Aerial crown-view tile of a tropical tree (Barro Colorado Island, Panama), acquired 20250915:
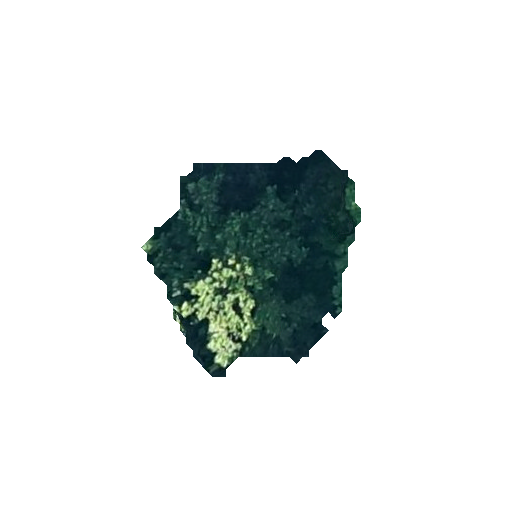
Species: Cavanillesia platanifolia
GBIF accepted scientific name: Cavanillesia platanifolia
Crown area: 48.459 m²